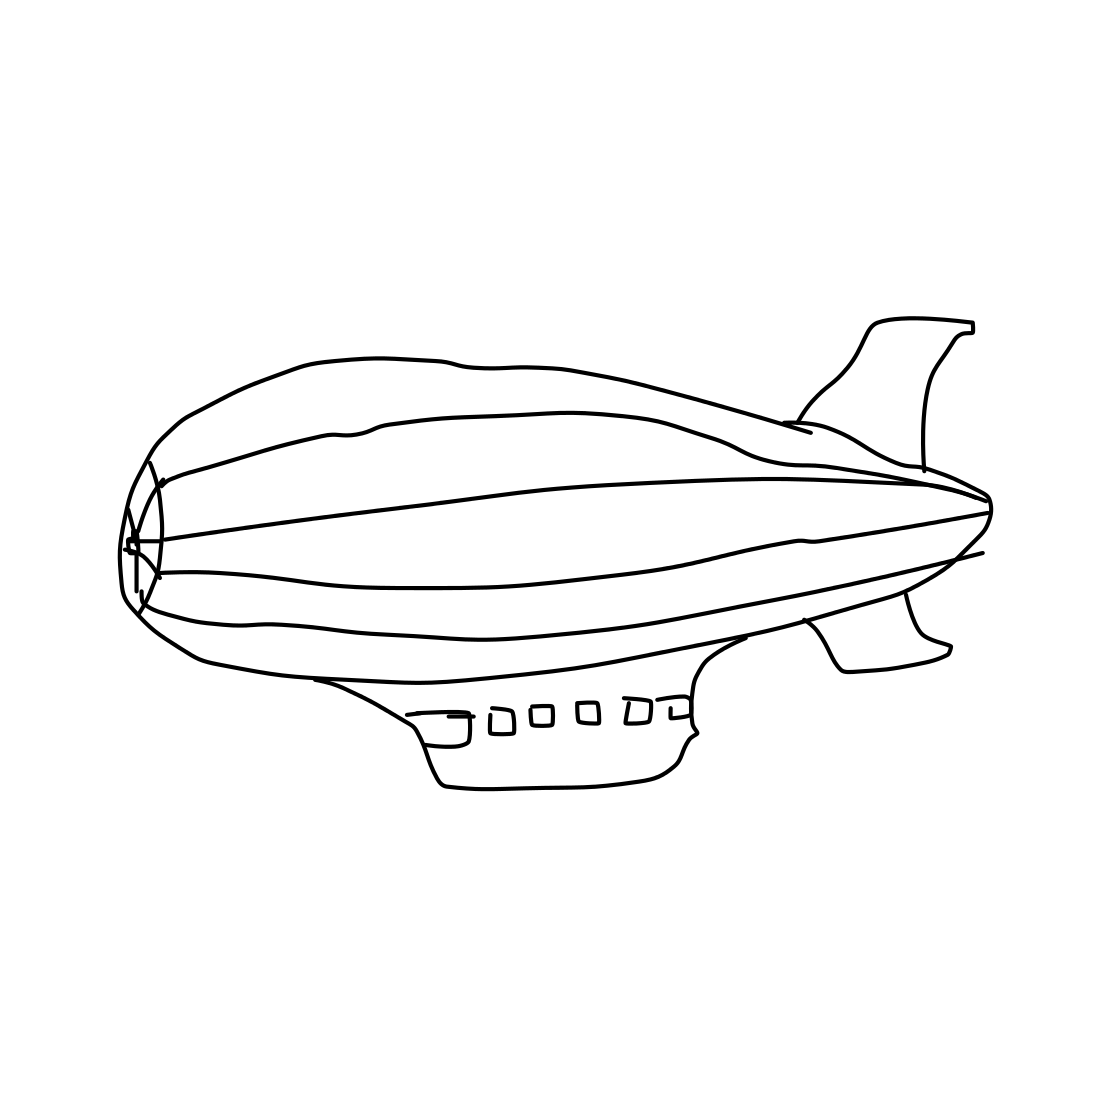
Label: blimp